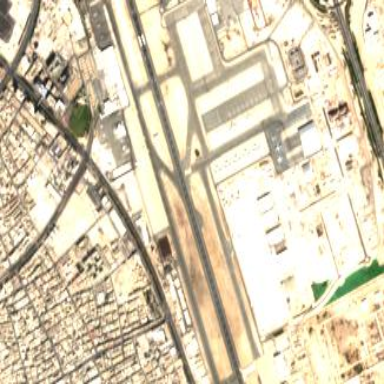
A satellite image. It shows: Area designated as runway within airport.